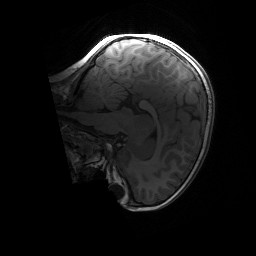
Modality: T1w
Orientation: sagittal
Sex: male
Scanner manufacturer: siemens
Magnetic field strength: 3 T
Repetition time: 1.9 s
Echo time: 0.00243 s